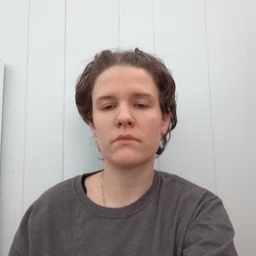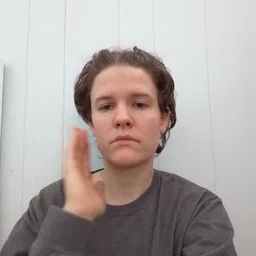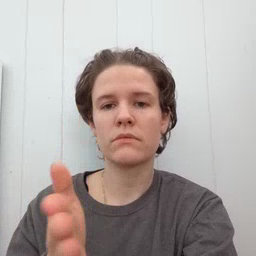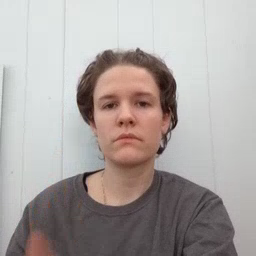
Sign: will